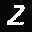
Label: 2